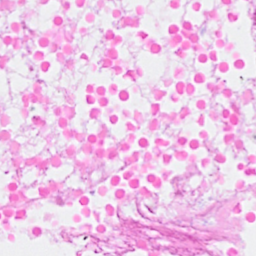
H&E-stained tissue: Breast